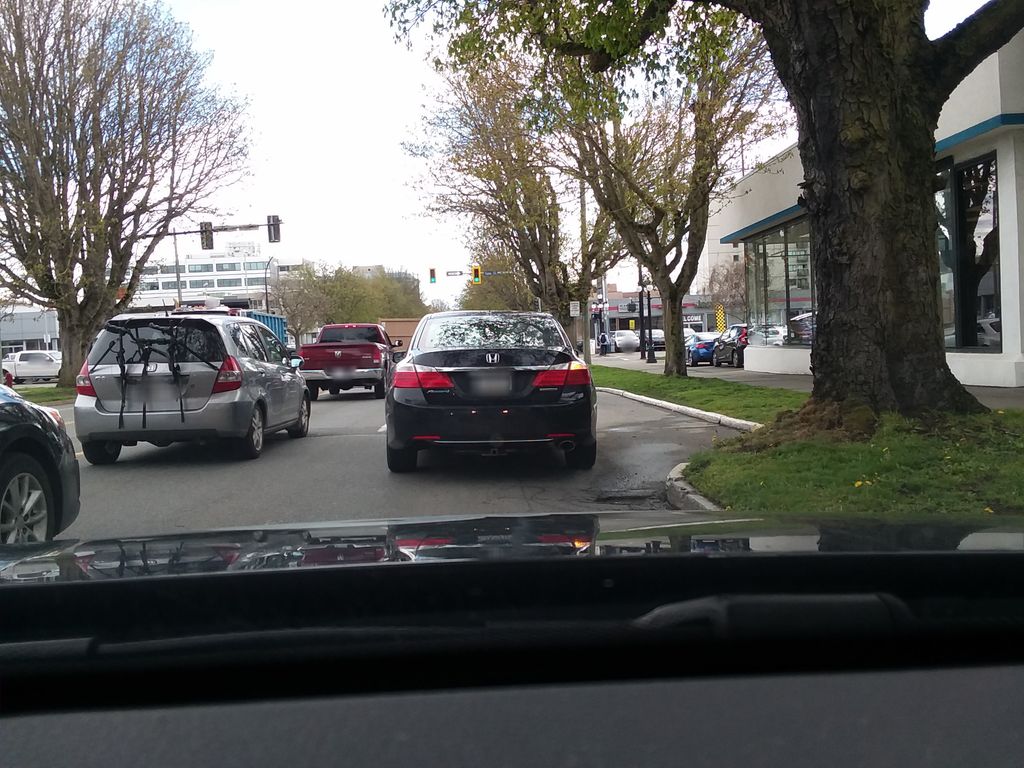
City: victoria